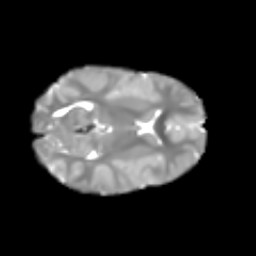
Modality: T2w
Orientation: axial
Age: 6
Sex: male
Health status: healthy